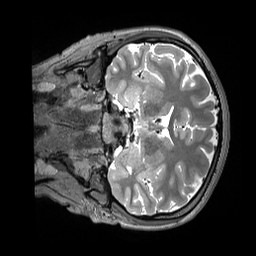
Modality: T2w
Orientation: coronal
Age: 22
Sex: female
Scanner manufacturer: siemens
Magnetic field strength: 3 T
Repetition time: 3.2 s
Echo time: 0.408 s